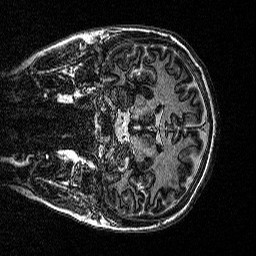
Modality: MP2RAGE
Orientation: coronal
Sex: female
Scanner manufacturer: siemens
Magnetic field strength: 3 T
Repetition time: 5 s
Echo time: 0.00292 s